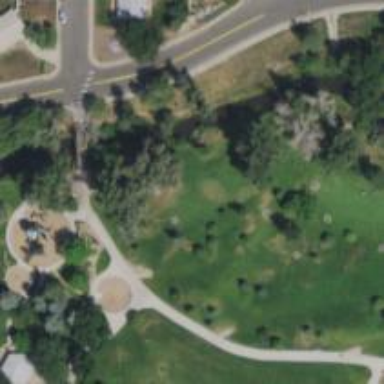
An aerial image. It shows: Disc golf basket.